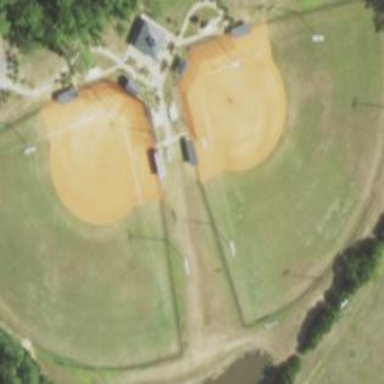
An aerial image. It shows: Baseball pitch for leisure land activities.